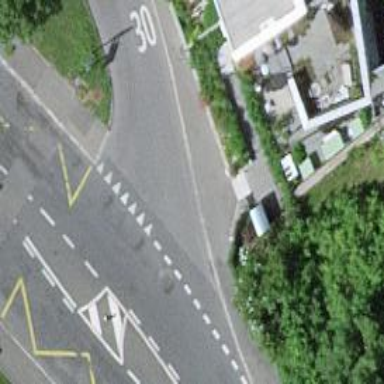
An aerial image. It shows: Kerb serving as barrier.